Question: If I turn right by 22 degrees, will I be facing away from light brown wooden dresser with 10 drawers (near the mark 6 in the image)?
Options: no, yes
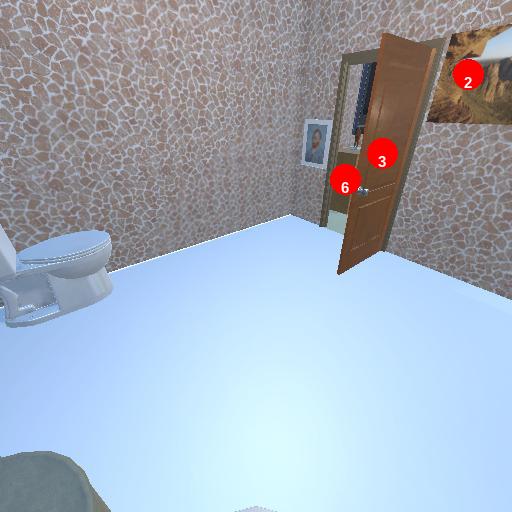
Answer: no